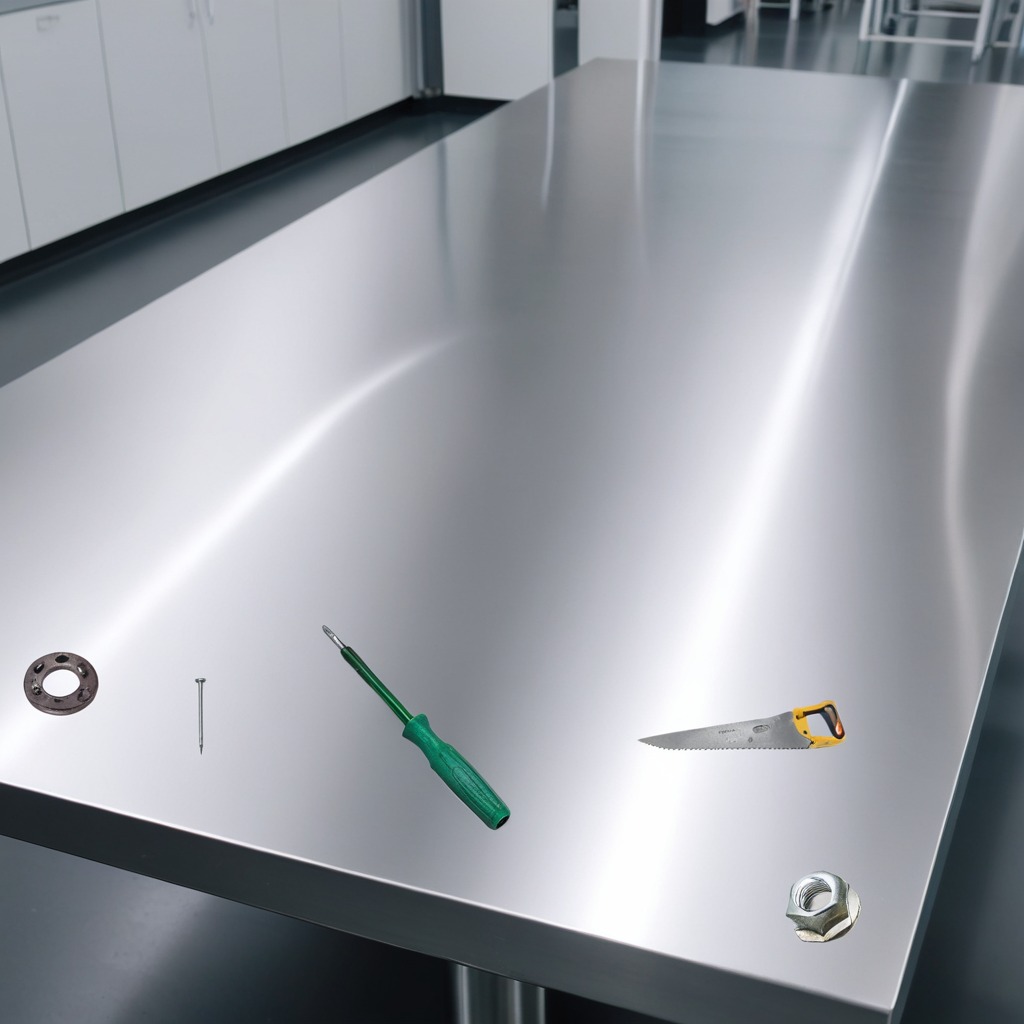
A flat metal washer, an iron nail, a handheld metal saw, a screwdriver, and a metal nut are lying on a stainless steel table in a high-end prototyping lab.